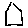
Label: hexagon